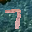
Label: 7